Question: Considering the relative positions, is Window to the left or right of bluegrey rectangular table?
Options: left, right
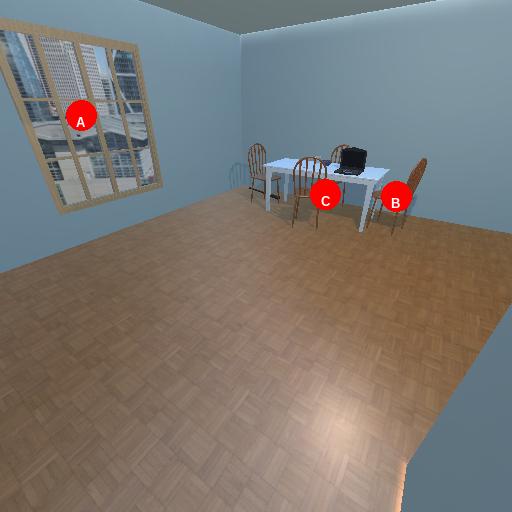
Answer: left